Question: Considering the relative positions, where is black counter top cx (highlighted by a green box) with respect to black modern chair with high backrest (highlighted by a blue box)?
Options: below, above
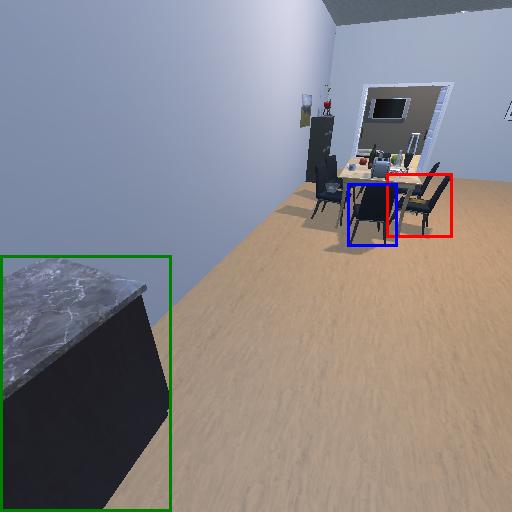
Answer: below